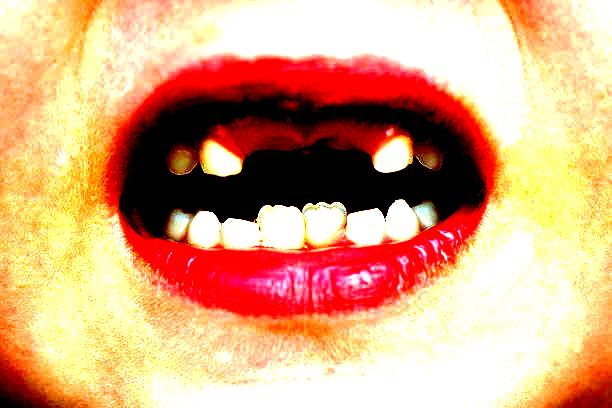
Condition: hypodontia